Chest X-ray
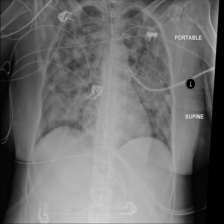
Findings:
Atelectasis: negative
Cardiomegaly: negative
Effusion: negative
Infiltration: negative
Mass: negative
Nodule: negative
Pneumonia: negative
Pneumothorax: negative
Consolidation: negative
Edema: negative
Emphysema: negative
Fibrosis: negative
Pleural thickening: negative
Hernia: negative